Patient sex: F
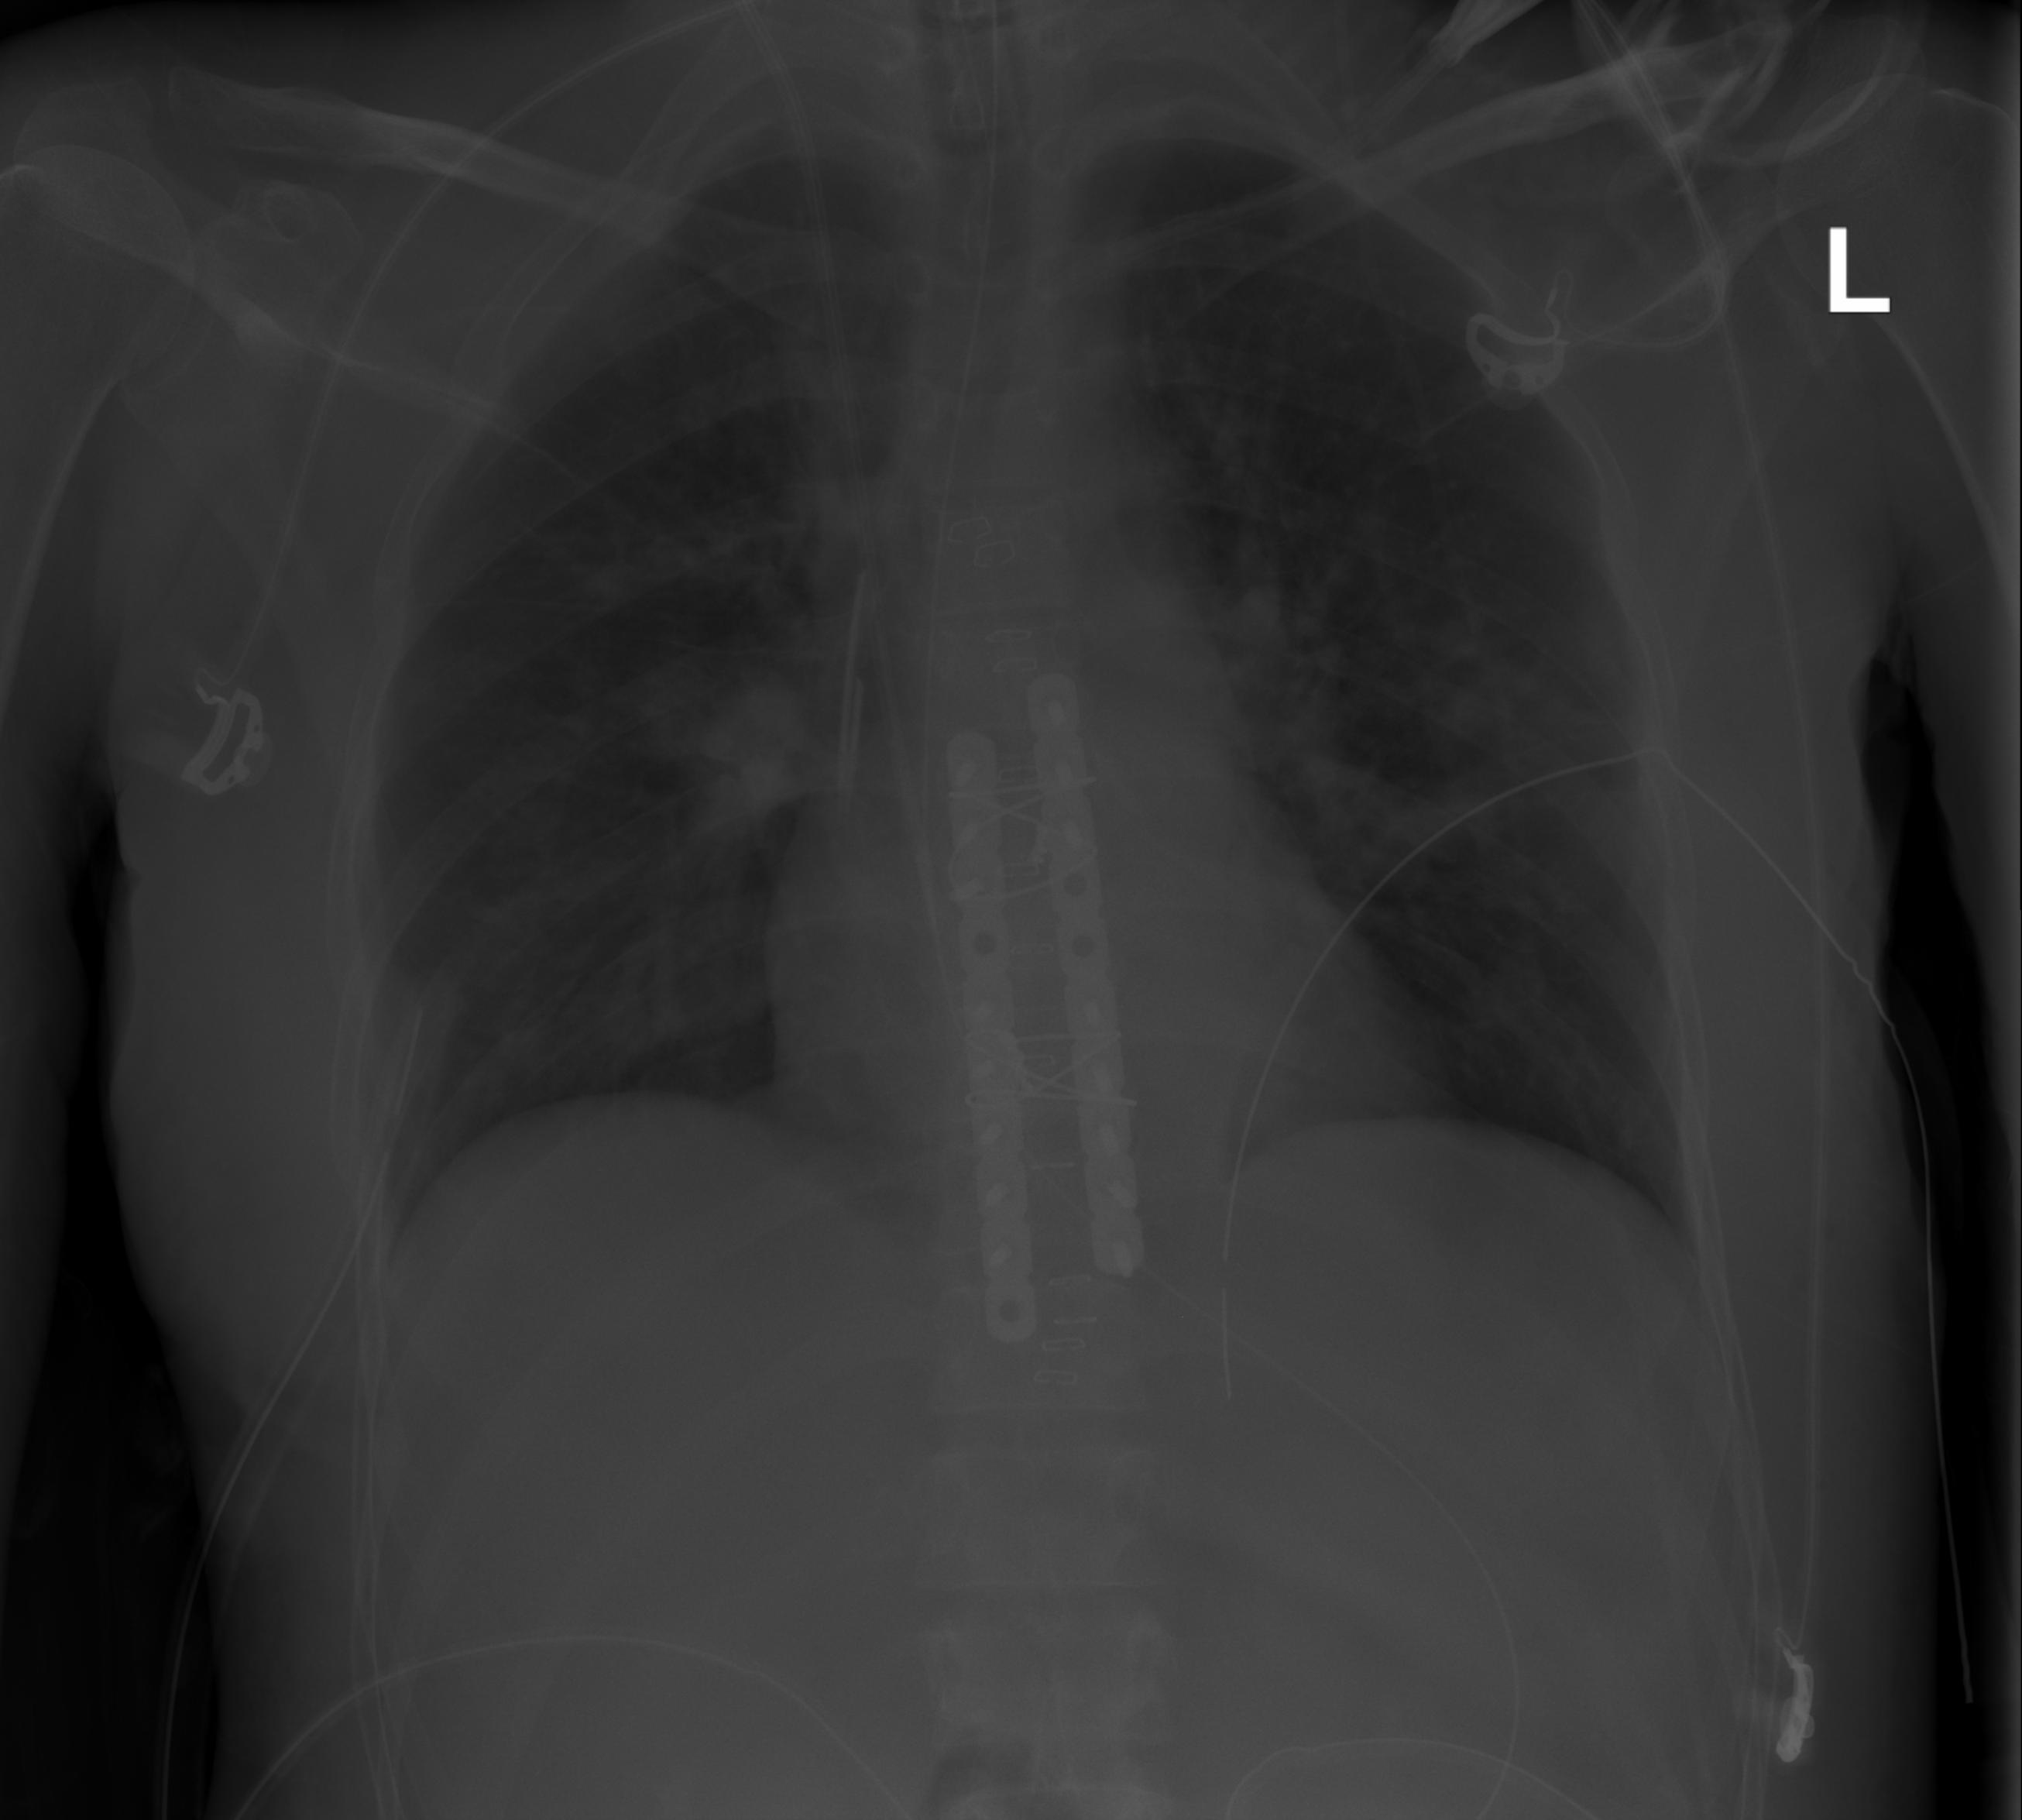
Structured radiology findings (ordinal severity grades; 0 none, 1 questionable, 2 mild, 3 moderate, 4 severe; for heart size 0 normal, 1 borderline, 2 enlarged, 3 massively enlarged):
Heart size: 0
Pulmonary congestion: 0
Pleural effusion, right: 0
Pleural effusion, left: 0
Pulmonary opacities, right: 1
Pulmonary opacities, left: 1
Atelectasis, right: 0
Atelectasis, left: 0